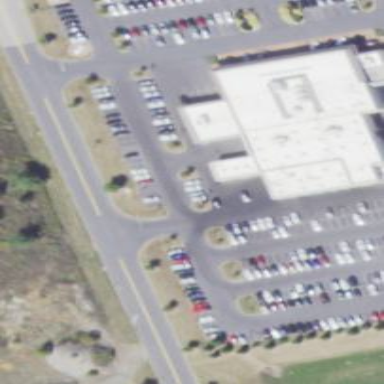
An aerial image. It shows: Building that houses car shop.